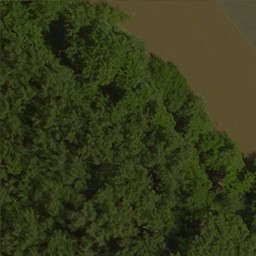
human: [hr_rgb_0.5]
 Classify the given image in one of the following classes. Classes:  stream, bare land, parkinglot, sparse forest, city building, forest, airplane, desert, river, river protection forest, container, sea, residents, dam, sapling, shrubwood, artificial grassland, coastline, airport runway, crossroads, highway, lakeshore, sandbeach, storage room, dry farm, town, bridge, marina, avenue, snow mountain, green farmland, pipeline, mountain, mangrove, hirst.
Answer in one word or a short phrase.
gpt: river protection forest